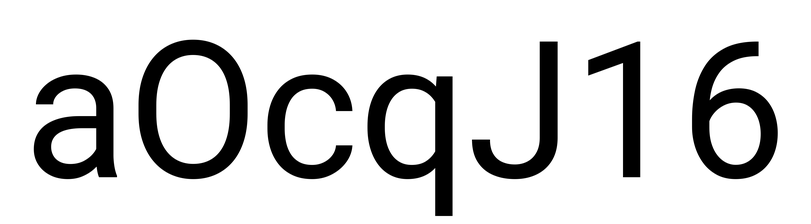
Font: Roboto_Regular